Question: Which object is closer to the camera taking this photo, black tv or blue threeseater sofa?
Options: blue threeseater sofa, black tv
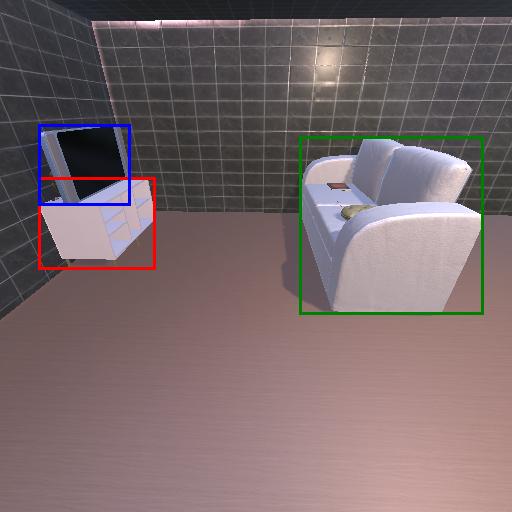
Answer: blue threeseater sofa